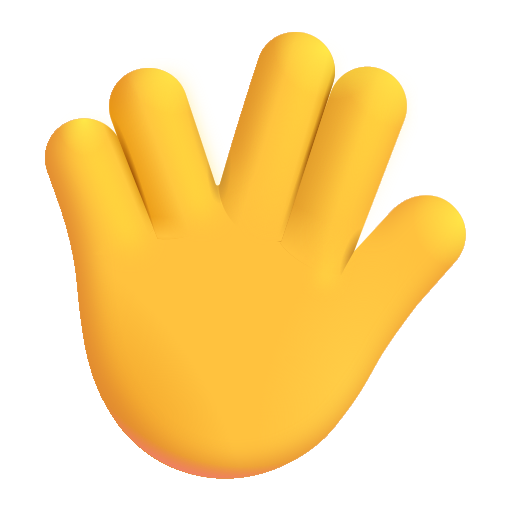
vulcan salute color default